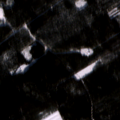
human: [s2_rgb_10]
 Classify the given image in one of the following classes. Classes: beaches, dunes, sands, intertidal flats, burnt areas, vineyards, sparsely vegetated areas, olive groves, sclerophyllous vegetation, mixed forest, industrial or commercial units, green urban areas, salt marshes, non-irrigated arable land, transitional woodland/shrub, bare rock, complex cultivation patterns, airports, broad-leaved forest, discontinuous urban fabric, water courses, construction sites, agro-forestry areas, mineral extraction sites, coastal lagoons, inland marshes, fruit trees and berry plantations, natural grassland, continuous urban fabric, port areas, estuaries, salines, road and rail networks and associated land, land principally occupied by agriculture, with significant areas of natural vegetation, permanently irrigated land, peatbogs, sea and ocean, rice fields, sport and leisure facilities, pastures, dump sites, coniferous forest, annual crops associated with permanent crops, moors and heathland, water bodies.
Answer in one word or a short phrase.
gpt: non-irrigated arable land, coniferous forest, mixed forest